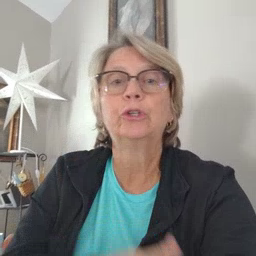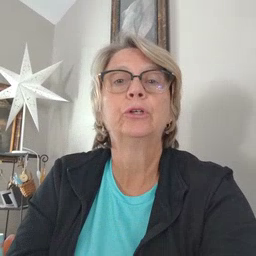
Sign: girl